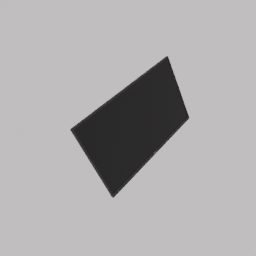
Label: electronics